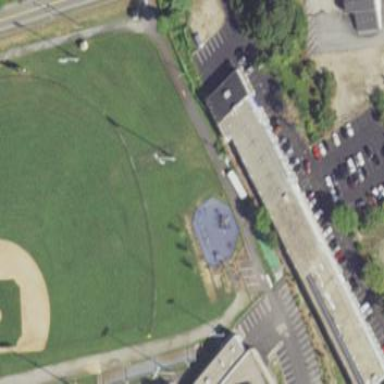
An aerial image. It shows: Recreation ground.